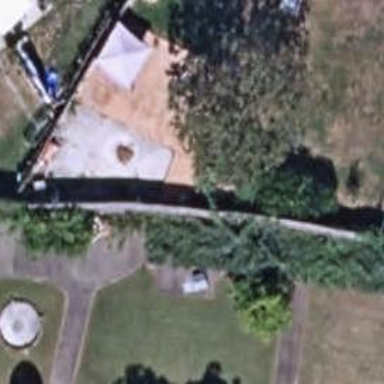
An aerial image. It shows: Fence is in the image.